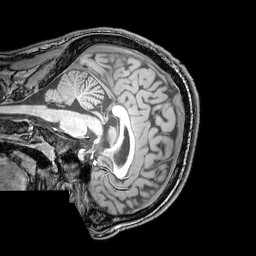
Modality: T1w
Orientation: sagittal
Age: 23
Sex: male
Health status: healthy
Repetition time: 0.081 s
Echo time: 0.037 s